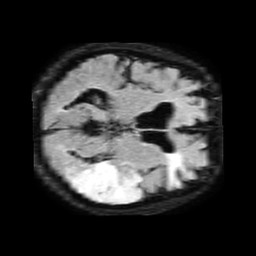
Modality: FLAIR
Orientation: axial
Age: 88
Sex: male
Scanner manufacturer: philips
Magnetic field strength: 1.5 T
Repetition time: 6 s
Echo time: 0.1003 s